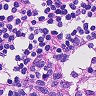
Metastatic tissue present: no